Field crop: maize
Growth stage: 2
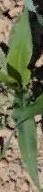
Species: maize